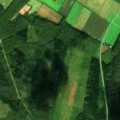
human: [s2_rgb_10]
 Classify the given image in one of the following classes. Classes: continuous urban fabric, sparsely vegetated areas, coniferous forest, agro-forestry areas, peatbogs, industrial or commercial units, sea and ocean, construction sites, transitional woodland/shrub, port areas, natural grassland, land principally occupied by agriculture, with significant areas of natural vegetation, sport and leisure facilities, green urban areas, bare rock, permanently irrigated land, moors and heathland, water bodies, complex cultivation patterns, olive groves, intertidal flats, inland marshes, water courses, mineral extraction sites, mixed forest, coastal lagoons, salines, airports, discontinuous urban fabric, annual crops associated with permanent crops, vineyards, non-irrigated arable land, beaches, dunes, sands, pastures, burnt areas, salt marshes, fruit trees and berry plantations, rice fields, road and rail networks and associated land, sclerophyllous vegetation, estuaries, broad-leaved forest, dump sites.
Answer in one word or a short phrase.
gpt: non-irrigated arable land, coniferous forest, mixed forest, transitional woodland/shrub